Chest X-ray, PA view. Patient: 31 years old, sex F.
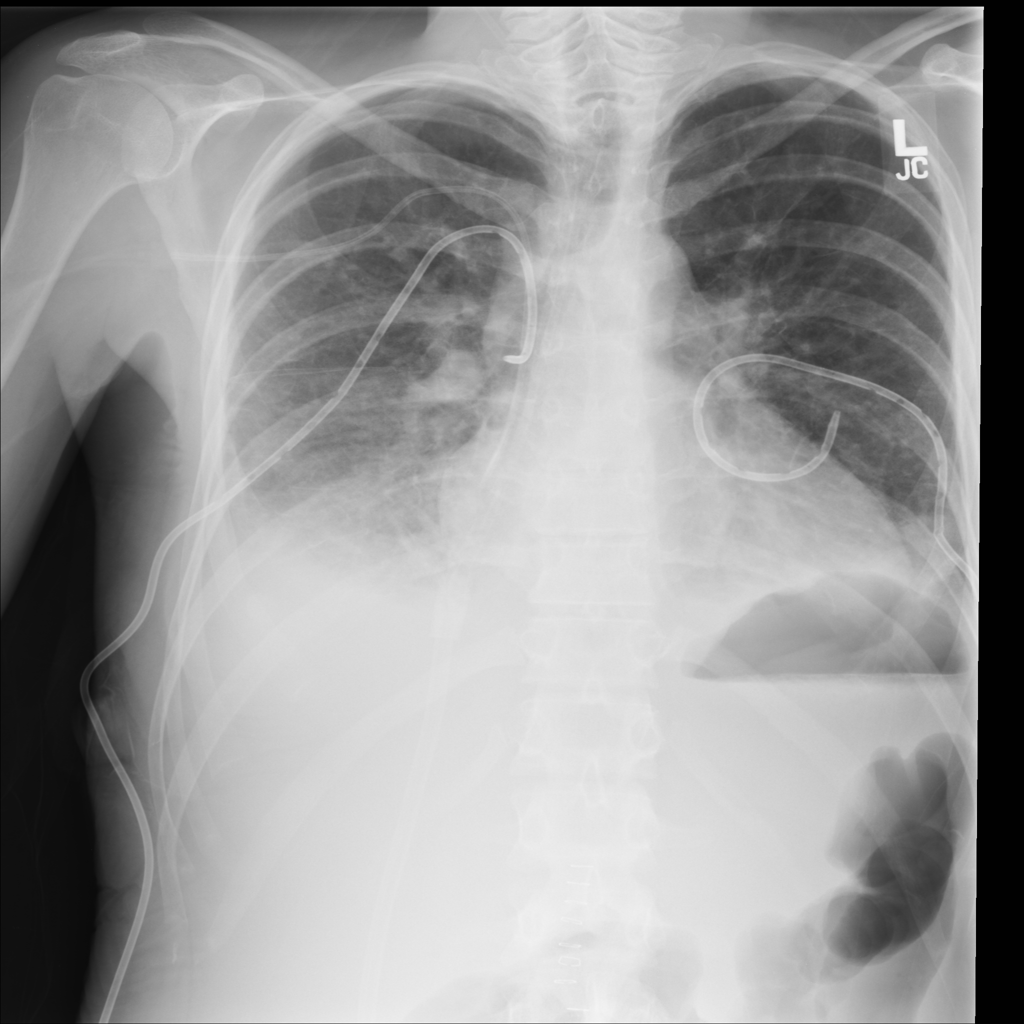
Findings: Atelectasis, Effusion, Infiltration